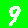
Digit: 9